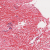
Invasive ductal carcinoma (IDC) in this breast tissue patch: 0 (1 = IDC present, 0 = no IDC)